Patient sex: M
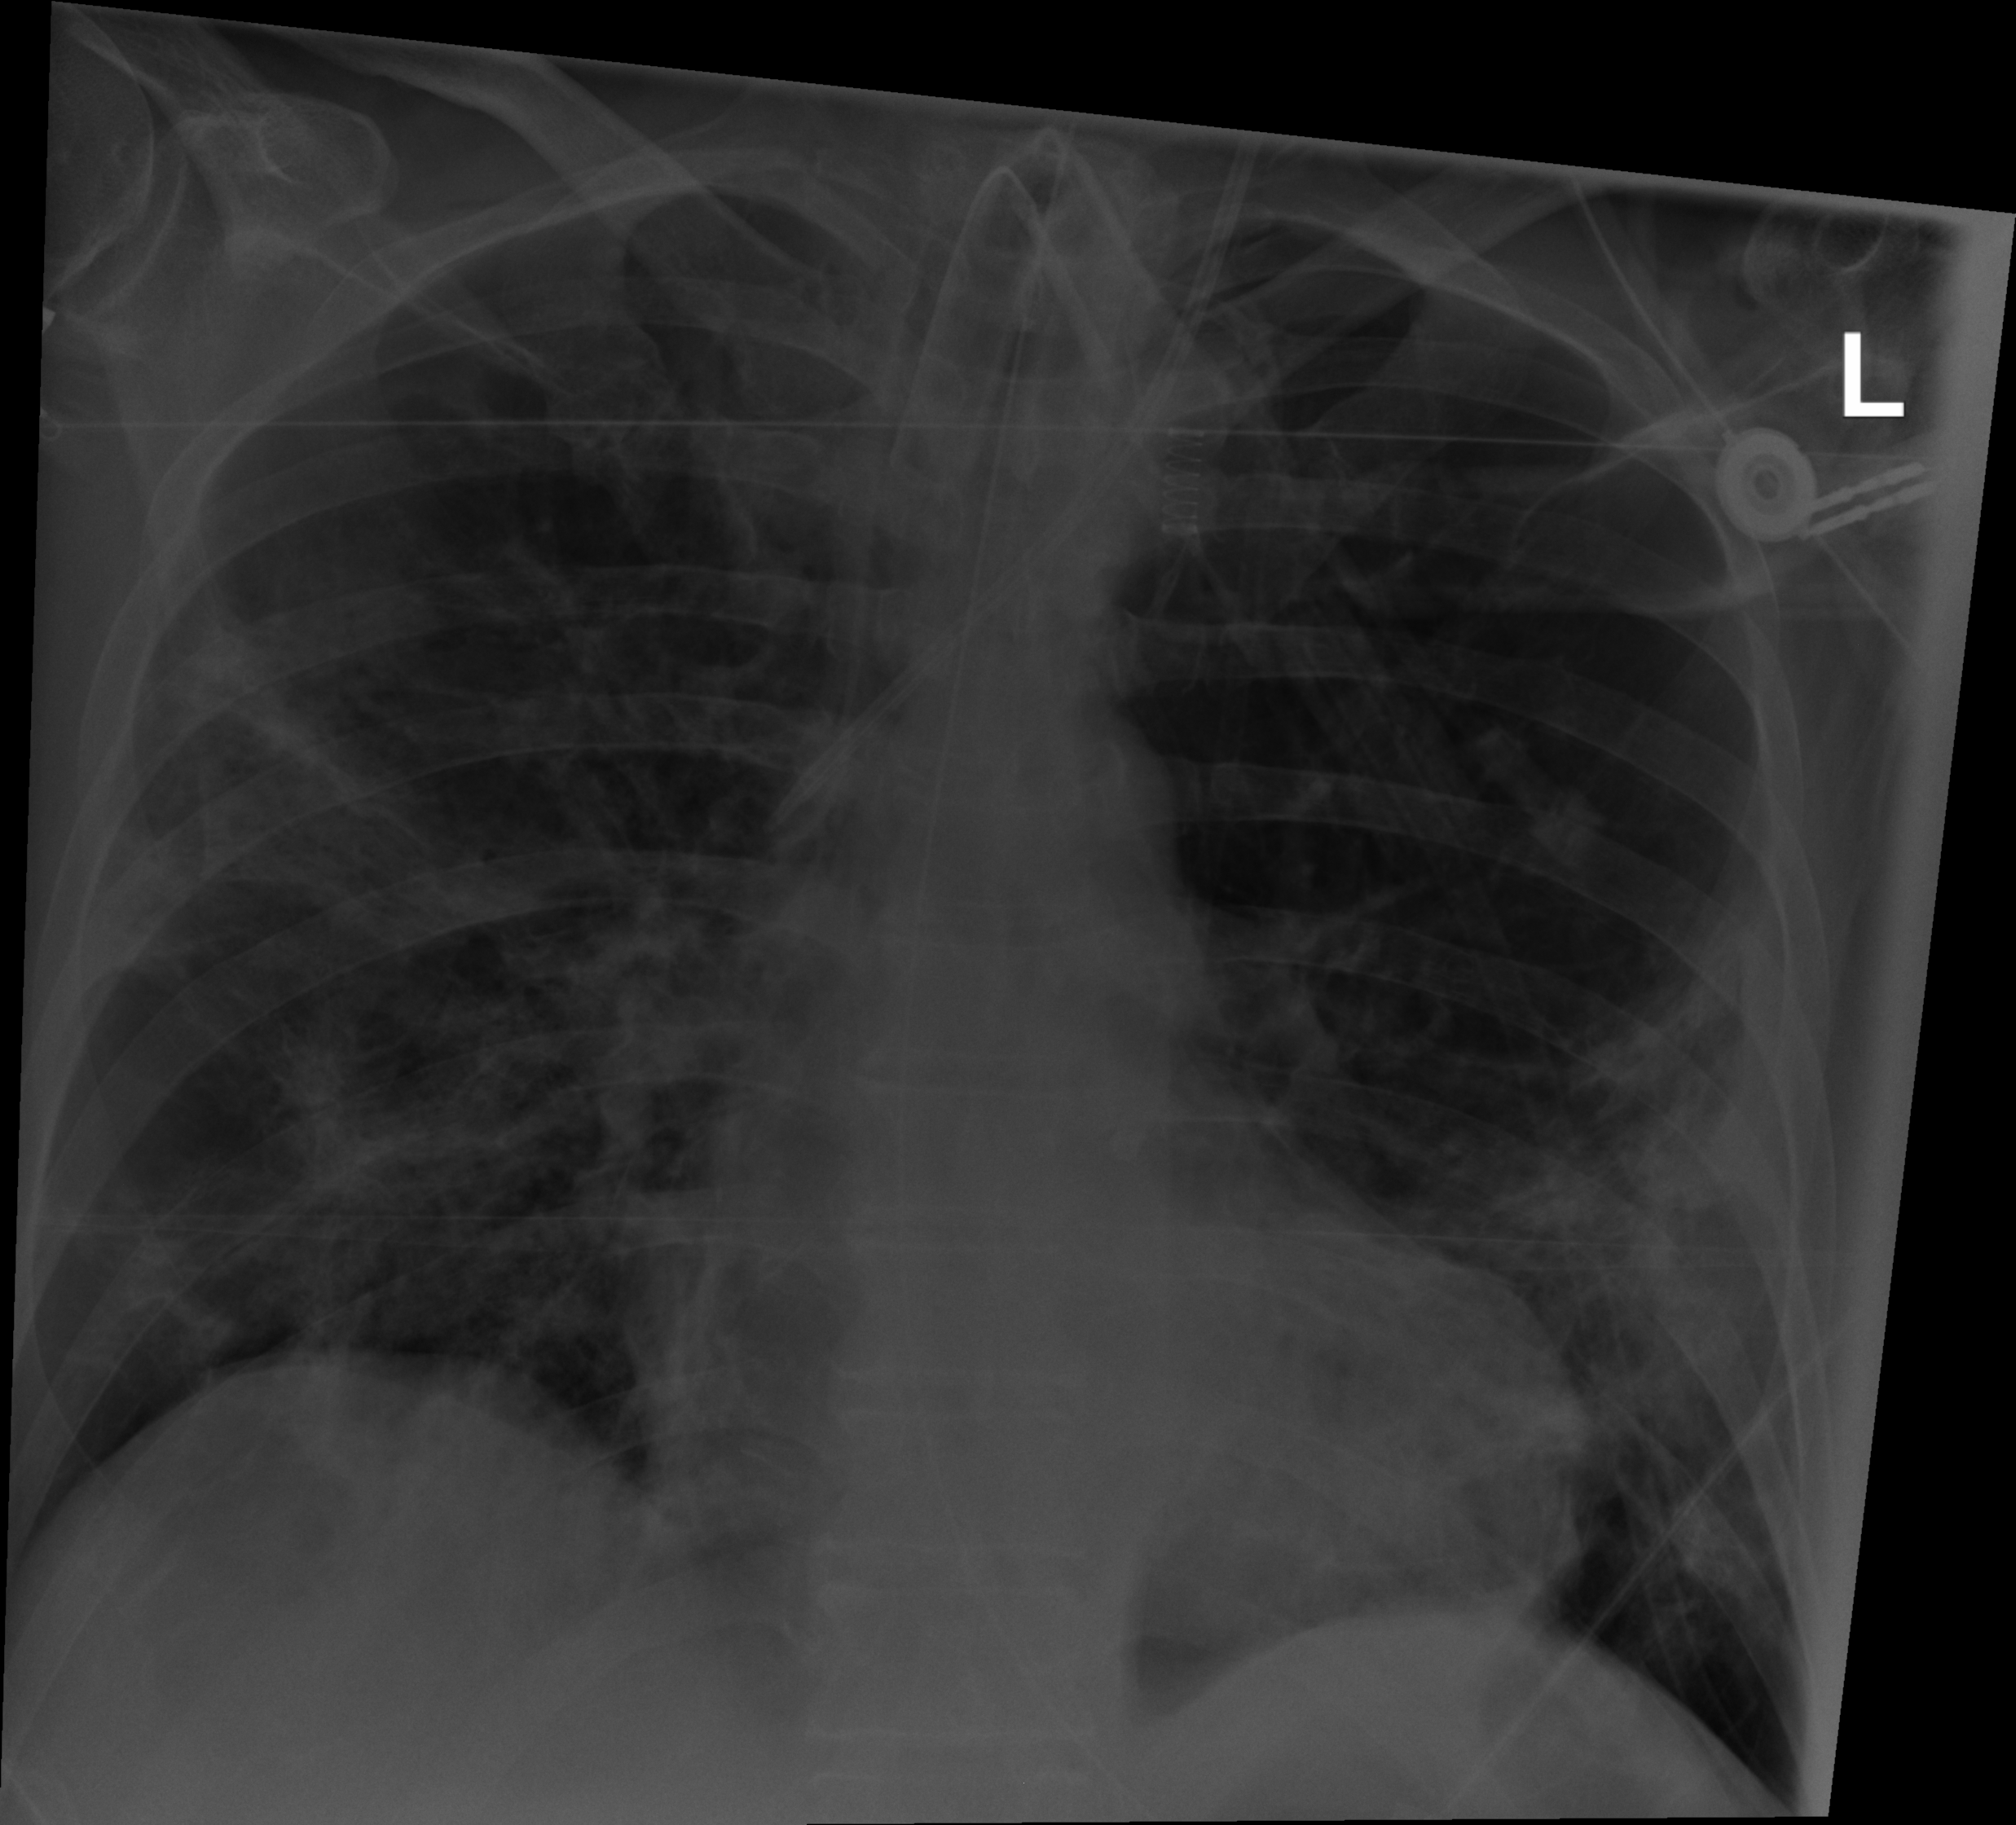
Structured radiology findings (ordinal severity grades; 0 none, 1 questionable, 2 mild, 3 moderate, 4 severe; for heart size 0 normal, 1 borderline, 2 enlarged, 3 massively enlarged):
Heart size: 2
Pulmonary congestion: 0
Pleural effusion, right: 0
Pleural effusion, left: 0
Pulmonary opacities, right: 3
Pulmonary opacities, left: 3
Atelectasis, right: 3
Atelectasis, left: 3